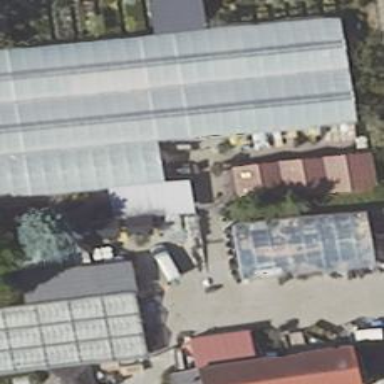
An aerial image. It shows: Garden center shop.